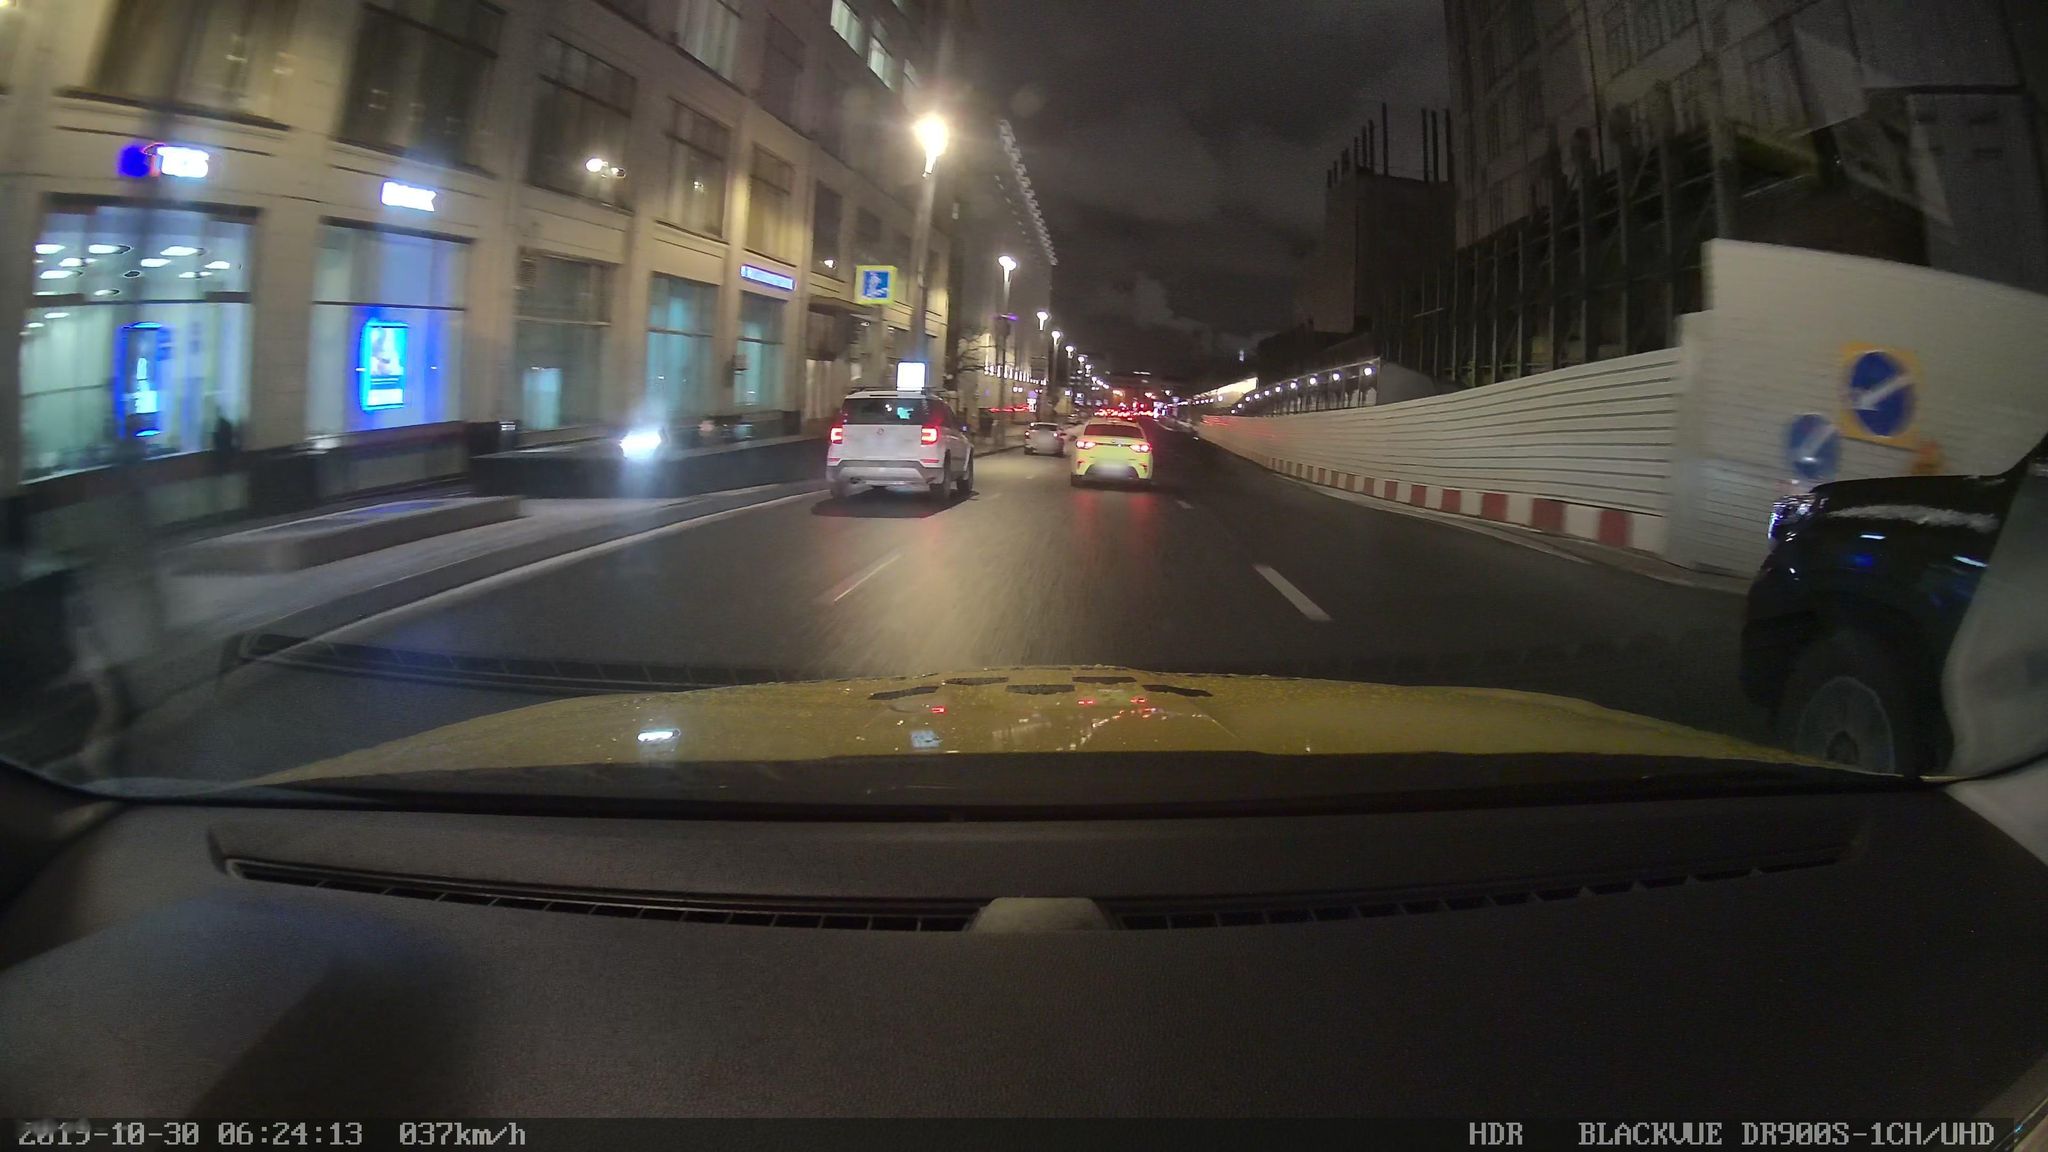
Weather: clear
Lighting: night
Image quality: slightly poor
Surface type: driving surface
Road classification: footway, steps
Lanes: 4
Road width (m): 2.8
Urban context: urban centre
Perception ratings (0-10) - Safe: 1.7, Lively: 8.84, Beautiful: 2.33, Boring: 0.85, Depressing: 4.96, Wealthy: 3.18